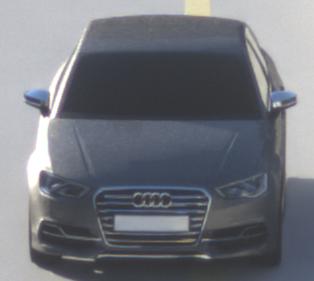
Make: Audi
Model: S3
Detailed model: 8V
Model produced from: 2013
Model produced until: 2020
Doors: 4
Color: gray
Road condition: dry road
Daytime: sunrise or sunset
Contrast: medium contrast